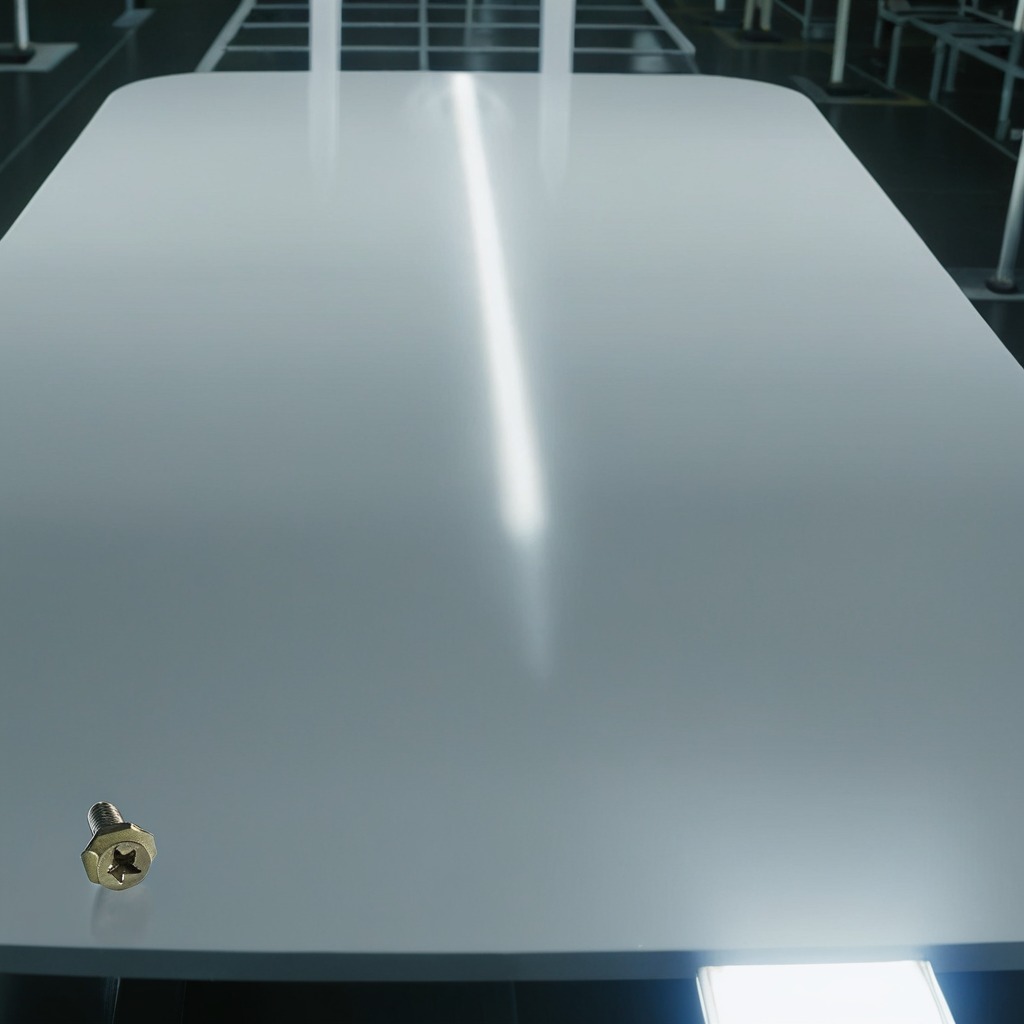
A metal screw is lying on a high-gloss table in a ship maintenance bay industrial lighting.